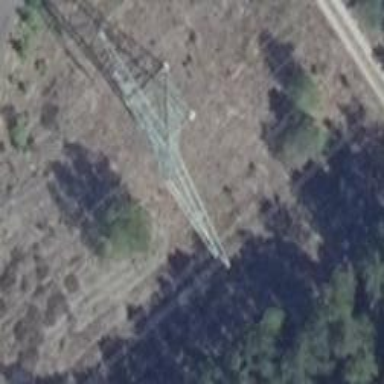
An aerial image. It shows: Power tower.